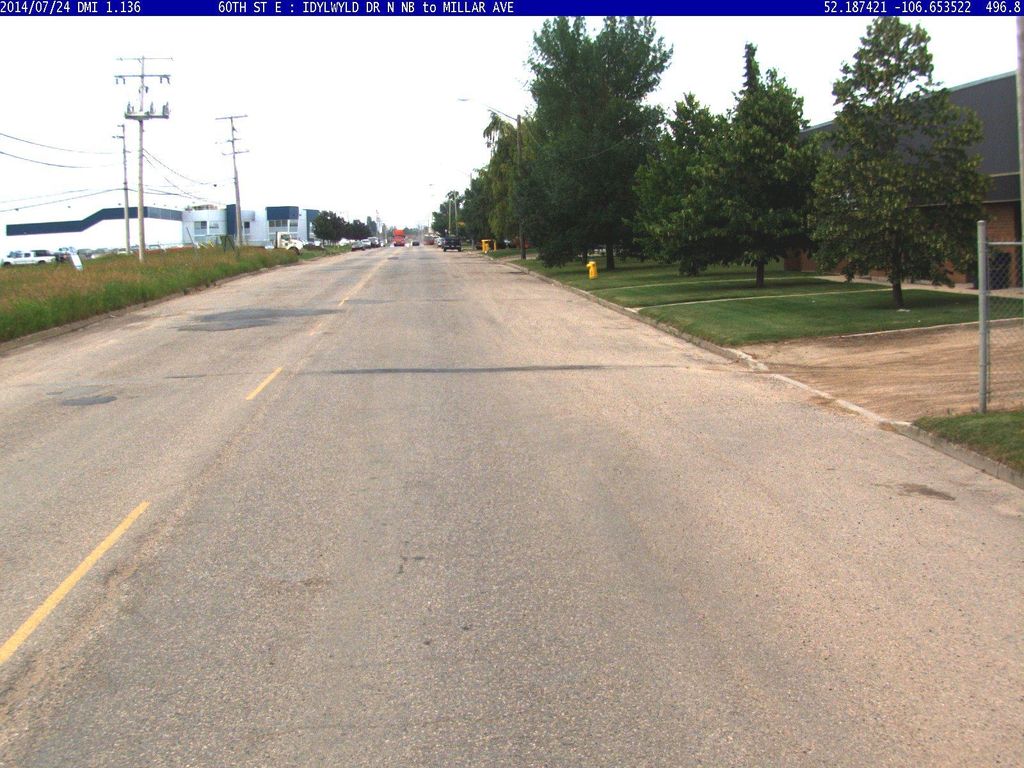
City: saskatoon